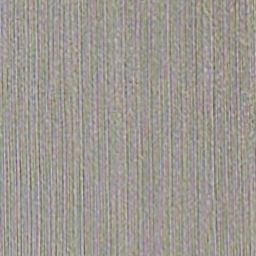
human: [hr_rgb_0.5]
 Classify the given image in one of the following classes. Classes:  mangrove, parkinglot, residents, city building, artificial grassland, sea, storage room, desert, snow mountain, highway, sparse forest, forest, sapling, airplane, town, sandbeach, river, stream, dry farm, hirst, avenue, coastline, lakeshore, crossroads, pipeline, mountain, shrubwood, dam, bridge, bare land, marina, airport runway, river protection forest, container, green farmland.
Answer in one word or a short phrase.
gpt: dry farm